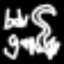
Label: squiggle